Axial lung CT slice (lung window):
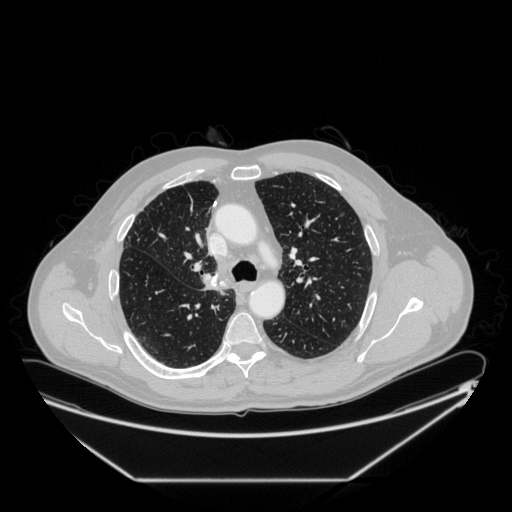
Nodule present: no